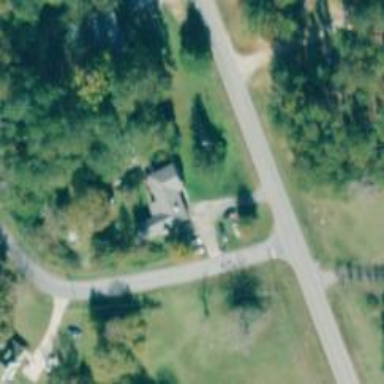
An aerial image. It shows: Driveway.